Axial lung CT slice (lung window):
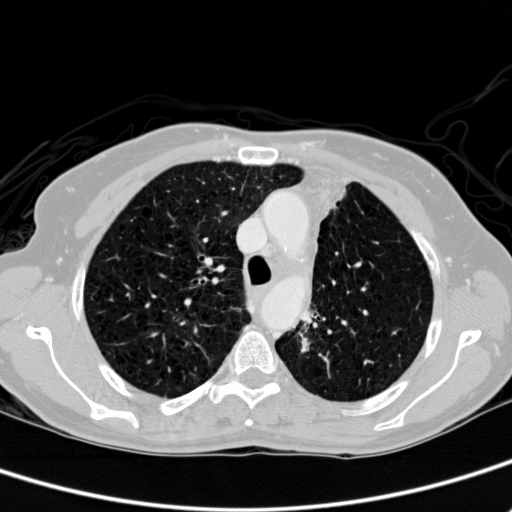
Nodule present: no